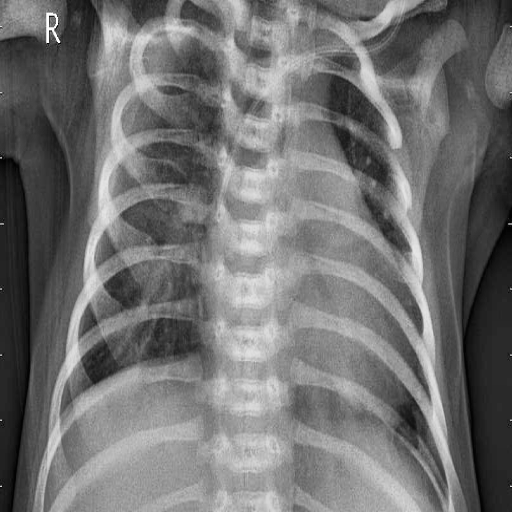
Finding: PNEUMONIA